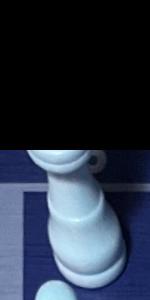
Label: King_White